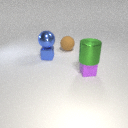
large green metal cylinder in front of large blue metal sphere